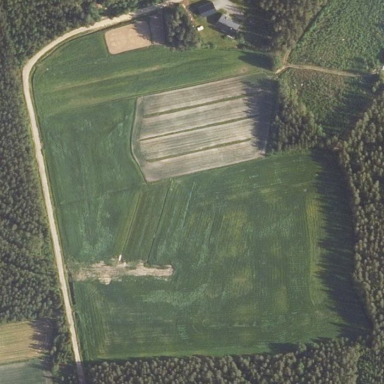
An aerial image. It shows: View of farmland.